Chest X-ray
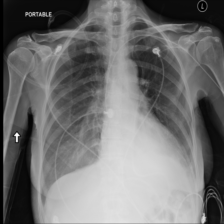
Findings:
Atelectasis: negative
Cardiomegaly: negative
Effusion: negative
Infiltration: negative
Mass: negative
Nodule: negative
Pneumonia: negative
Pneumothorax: negative
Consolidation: negative
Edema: negative
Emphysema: negative
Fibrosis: negative
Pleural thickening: negative
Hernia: negative